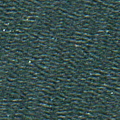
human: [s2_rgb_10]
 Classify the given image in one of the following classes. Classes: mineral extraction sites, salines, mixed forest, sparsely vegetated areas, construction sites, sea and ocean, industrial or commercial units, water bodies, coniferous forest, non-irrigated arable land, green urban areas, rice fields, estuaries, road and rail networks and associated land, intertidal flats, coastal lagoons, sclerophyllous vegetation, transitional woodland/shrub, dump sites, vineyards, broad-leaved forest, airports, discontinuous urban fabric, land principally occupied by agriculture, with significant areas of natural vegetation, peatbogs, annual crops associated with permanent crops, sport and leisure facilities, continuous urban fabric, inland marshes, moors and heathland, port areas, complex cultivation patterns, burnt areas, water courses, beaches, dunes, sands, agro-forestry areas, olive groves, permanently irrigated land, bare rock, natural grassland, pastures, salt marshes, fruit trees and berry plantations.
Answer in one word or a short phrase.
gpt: sea and ocean